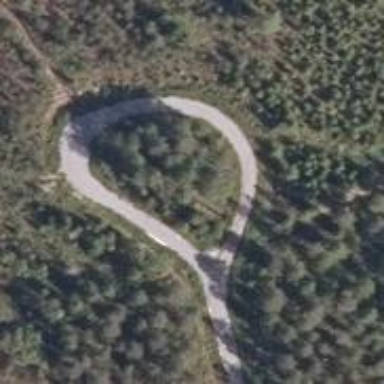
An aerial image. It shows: Unpaved track road.